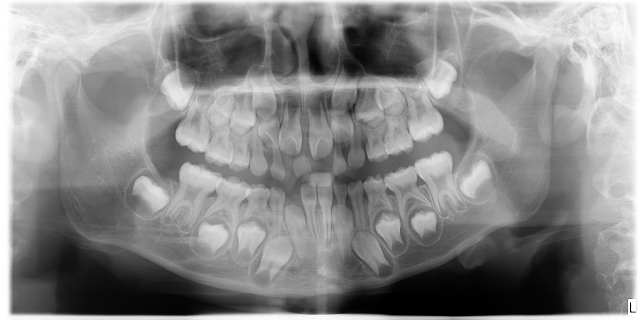
child